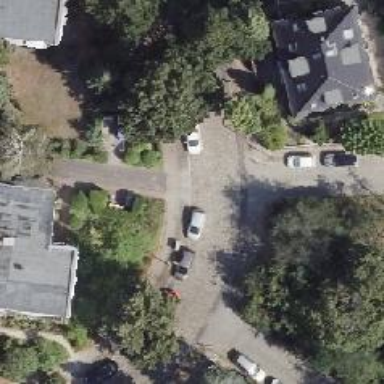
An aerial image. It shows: Residential road with sidewalk on the left. There is parallel on-street parking available on the left side.